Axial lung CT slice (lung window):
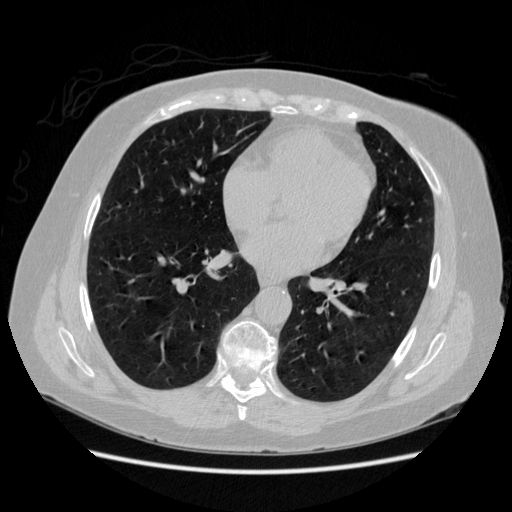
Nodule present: no